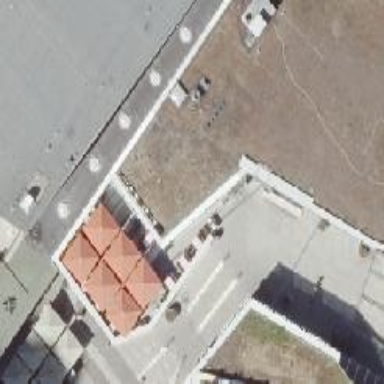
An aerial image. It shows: Part of building.